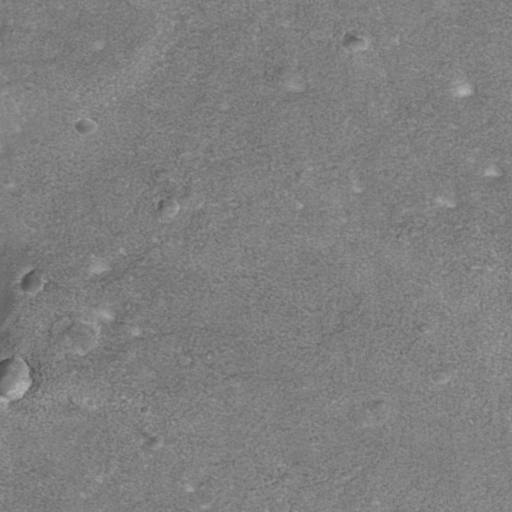
Classes present: Background, Cone